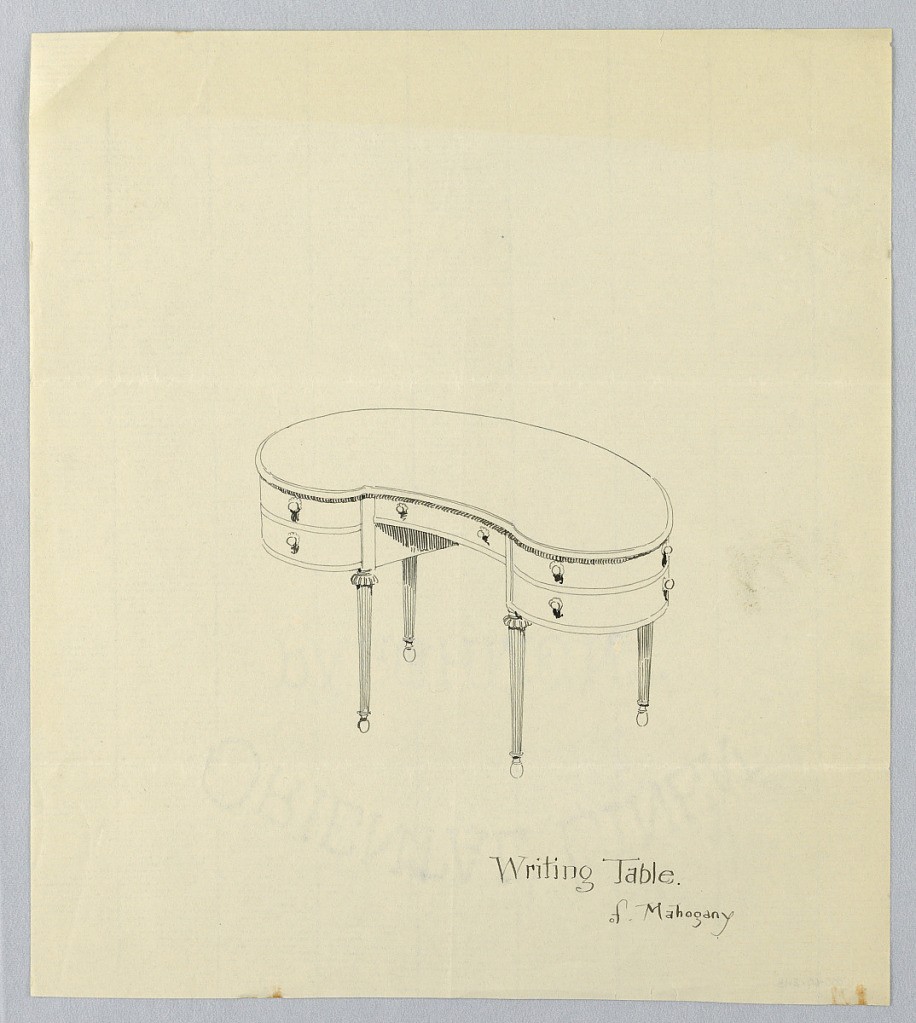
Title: Design for Kidney-Shaped Writing Table with Pear-Shaped Feet
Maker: A.N. Davenport Co.
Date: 1900–05
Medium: Pen and black ink on thin cream paper
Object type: Drawing
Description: Kidney-shaped writing table with single horizontal drawer with 2 round pulls flanked by 4 convex side drawers with pair of round pulls on each; raised on 4 fluted, tapering legs with molded and carved tops terminating.